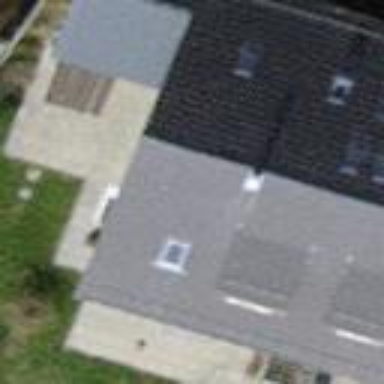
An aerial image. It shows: Semidetached house with gabled roof.